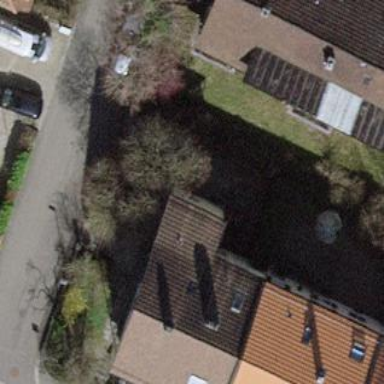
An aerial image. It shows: Building with apartments featuring tiled roof.